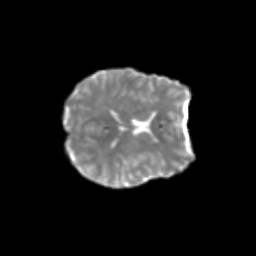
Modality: T2w
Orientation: axial
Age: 28
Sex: female
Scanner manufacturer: siemens
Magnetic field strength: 3 T
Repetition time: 1.8 s
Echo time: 0.07 s